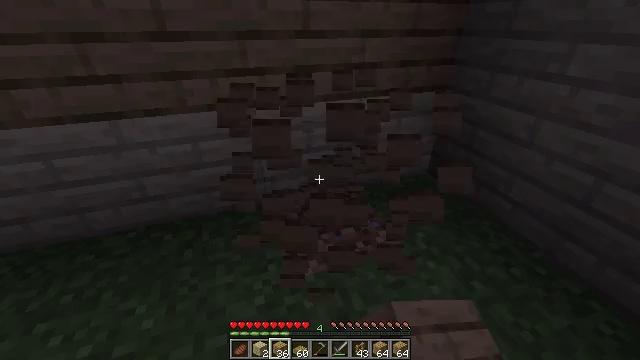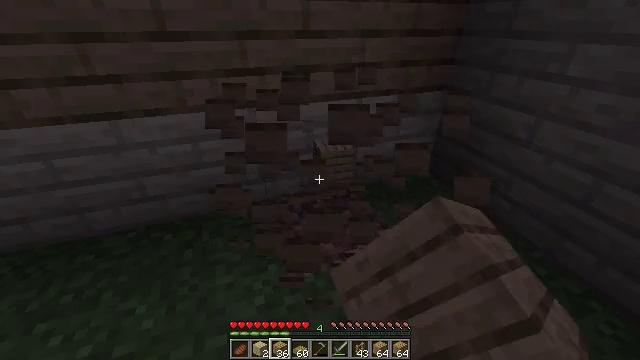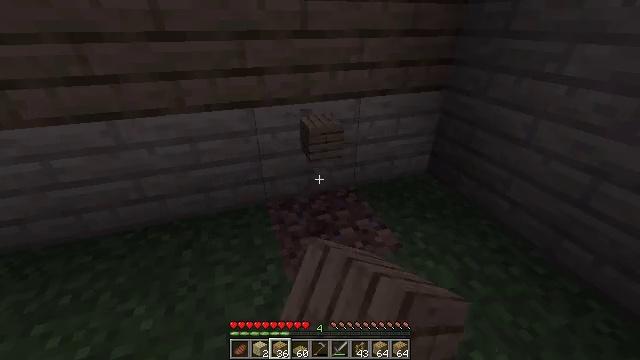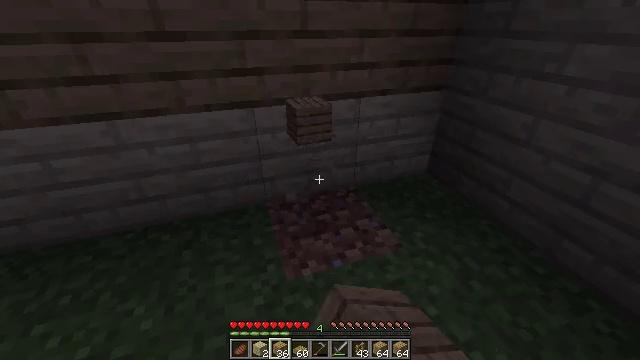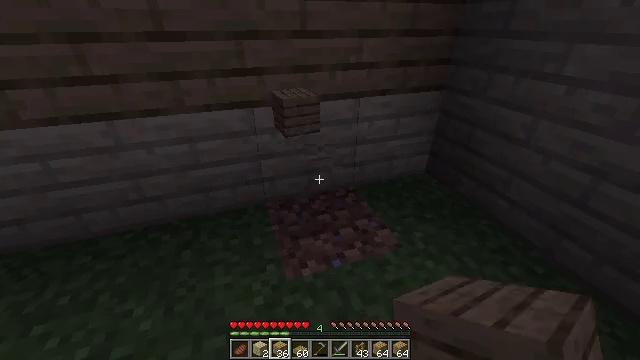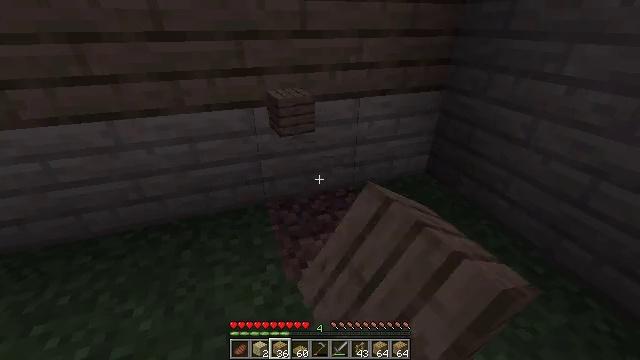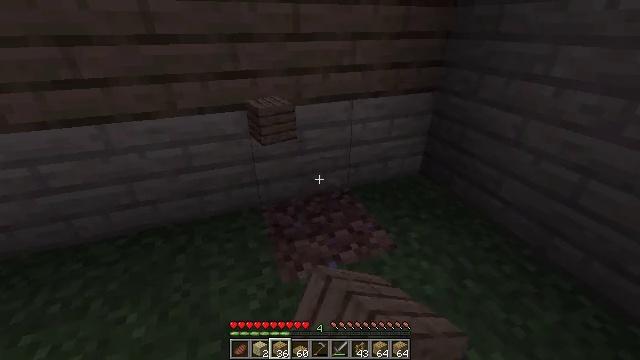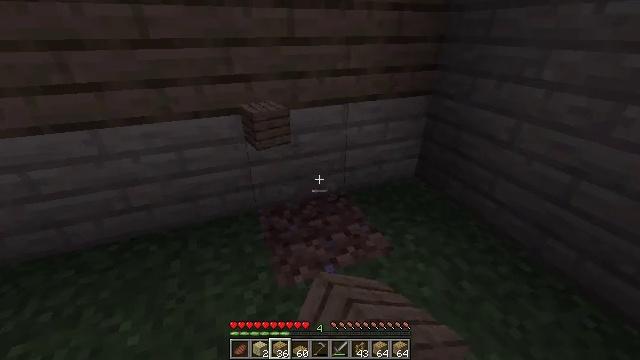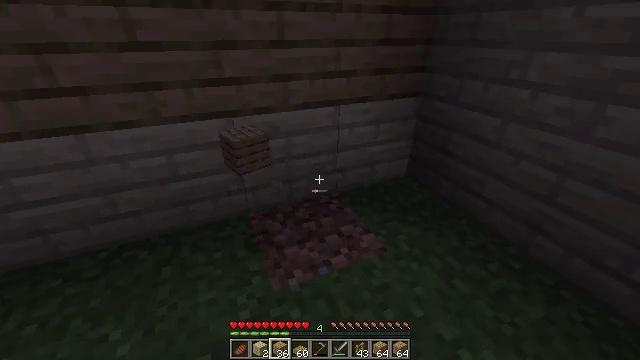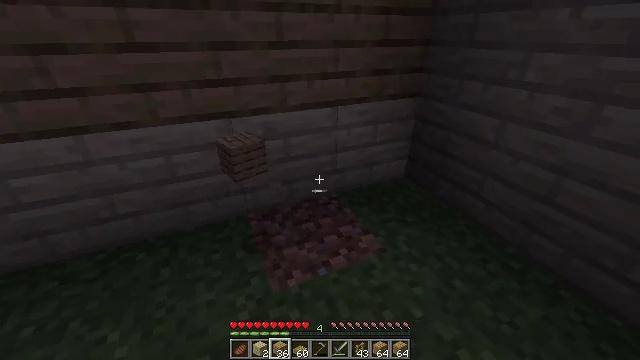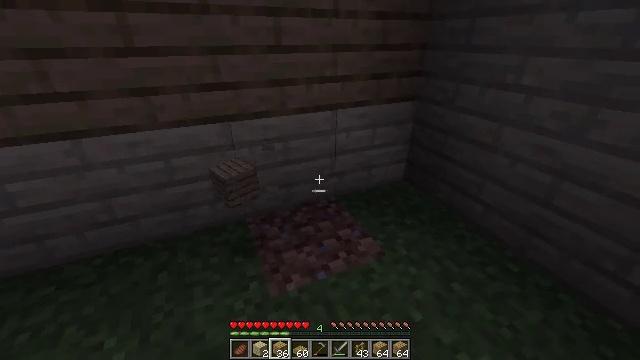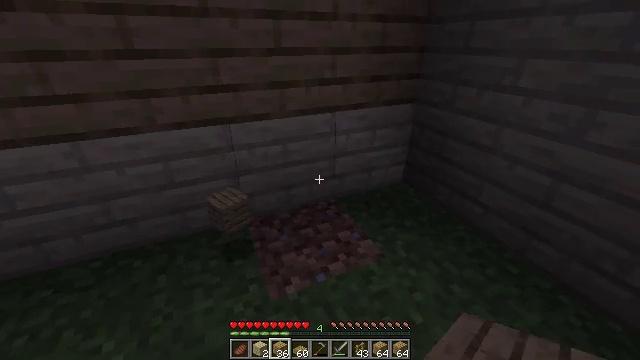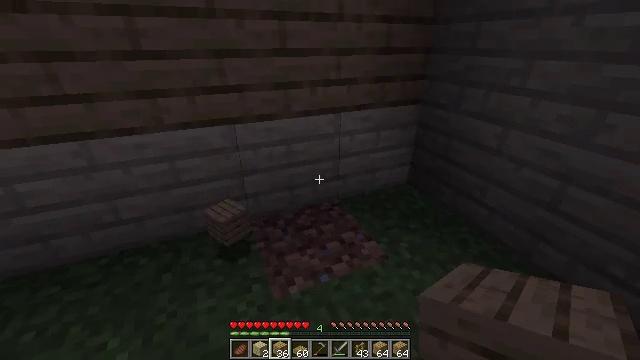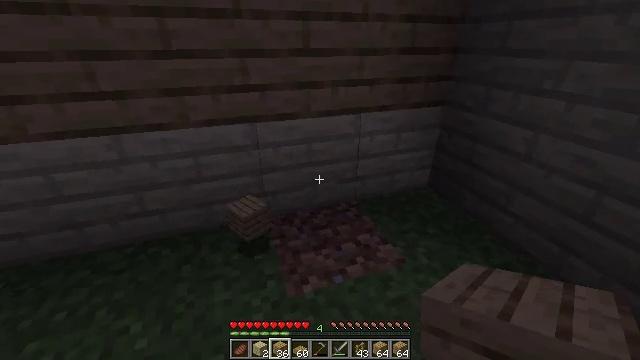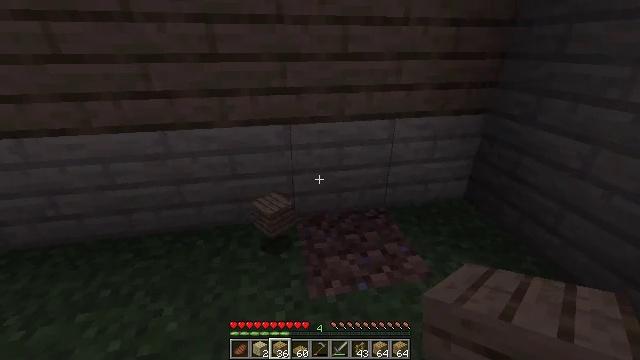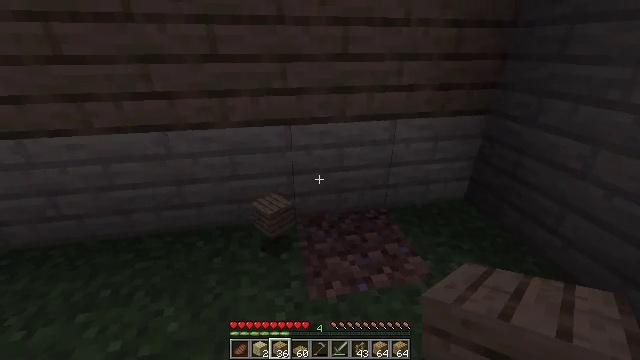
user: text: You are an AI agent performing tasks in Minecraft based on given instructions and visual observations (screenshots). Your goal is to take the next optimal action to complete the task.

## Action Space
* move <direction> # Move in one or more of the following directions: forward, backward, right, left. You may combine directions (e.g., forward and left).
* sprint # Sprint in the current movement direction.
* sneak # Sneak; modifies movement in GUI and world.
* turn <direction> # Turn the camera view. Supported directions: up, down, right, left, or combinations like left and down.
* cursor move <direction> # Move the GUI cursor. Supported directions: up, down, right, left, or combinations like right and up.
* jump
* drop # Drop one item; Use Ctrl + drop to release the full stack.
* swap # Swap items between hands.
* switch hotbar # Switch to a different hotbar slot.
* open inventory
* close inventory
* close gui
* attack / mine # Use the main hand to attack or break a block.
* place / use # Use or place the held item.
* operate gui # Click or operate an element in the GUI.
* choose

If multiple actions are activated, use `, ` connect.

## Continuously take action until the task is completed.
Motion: motion action
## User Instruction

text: Attack the birch planks to recycle them.
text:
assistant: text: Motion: attack / mine
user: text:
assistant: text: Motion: attack / mine
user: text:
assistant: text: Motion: attack / mine
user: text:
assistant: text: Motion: attack / mine
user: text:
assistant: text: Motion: attack / mine
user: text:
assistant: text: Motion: turn right, attack / mine
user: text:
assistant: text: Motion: turn right
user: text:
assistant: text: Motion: turn right
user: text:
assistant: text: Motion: no_op
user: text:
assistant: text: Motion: no_op
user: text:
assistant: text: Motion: no_op
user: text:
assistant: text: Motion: turn left
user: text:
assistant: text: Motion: turn left
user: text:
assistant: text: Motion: turn left
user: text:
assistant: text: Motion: no_op
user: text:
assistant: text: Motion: no_op
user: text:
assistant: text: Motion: no_op
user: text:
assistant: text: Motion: no_op
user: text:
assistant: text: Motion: no_op
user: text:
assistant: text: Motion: turn left and down
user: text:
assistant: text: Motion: no_op
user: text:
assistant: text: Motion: no_op
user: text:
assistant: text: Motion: no_op
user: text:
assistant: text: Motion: no_op
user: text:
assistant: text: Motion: no_op
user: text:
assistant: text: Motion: no_op
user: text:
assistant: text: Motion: no_op
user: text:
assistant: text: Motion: no_op
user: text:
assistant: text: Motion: no_op
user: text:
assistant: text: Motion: no_op